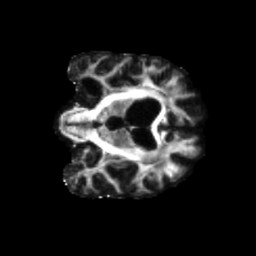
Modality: FA
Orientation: coronal
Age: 75
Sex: male
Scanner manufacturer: siemens
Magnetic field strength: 3 T
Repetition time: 5.47 s
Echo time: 0.0854 s